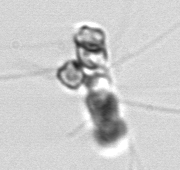
Label: Chaetoceros